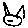
Label: cat